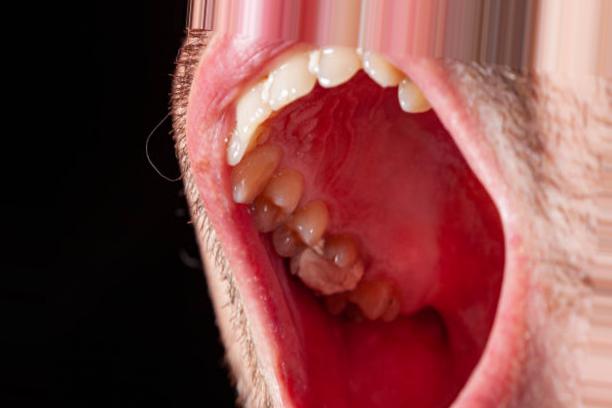
Condition: Caries